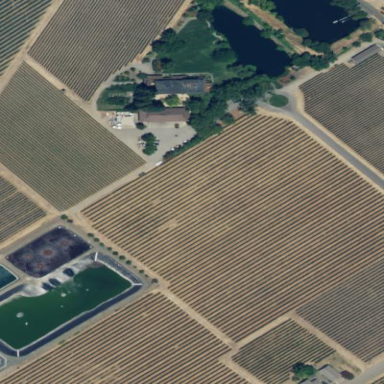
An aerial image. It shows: Vineyard with wine grapes as the crop.